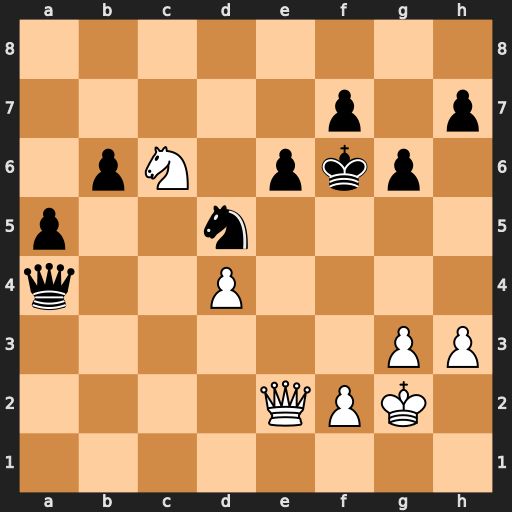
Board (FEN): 8/5p1p/1pN1pkp1/p2n4/q2P4/6PP/4QPK1/8
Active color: w
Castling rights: -
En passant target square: -
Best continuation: Qe5#